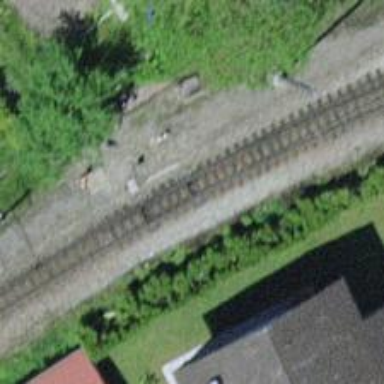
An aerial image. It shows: Railway switch.